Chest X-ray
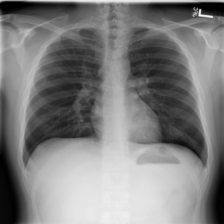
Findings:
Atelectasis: negative
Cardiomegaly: negative
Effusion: negative
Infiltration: negative
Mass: negative
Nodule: negative
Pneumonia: negative
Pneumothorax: negative
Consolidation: negative
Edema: negative
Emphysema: negative
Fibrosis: negative
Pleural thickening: negative
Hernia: negative